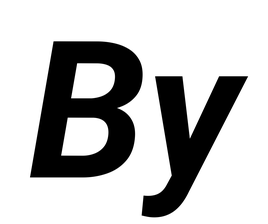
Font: Roboto-Italic_Bold_Italic